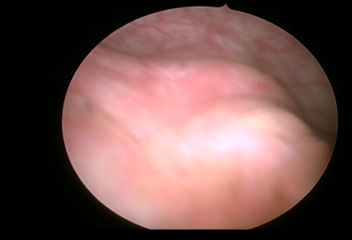
Modality: WLC
Class: Normal mucosa
Bladder cancer association: No